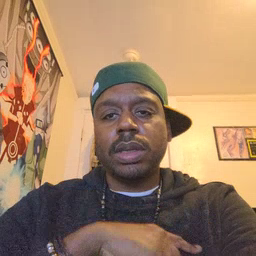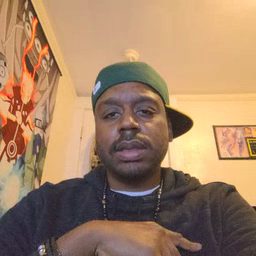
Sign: weus